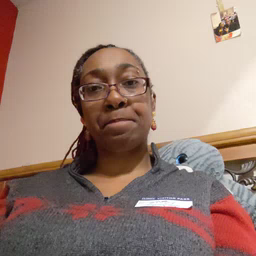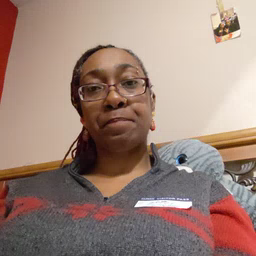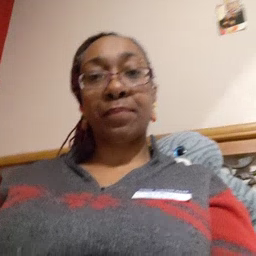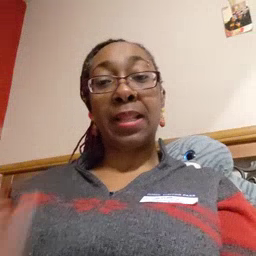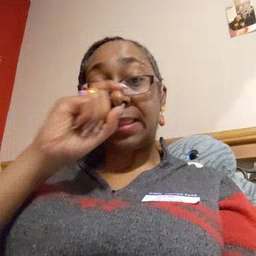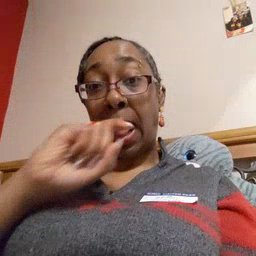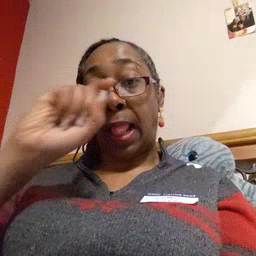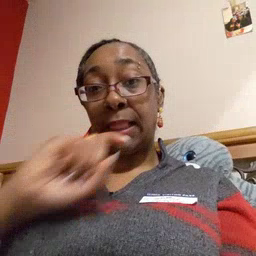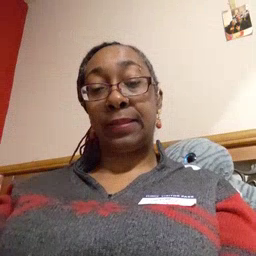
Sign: doll